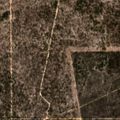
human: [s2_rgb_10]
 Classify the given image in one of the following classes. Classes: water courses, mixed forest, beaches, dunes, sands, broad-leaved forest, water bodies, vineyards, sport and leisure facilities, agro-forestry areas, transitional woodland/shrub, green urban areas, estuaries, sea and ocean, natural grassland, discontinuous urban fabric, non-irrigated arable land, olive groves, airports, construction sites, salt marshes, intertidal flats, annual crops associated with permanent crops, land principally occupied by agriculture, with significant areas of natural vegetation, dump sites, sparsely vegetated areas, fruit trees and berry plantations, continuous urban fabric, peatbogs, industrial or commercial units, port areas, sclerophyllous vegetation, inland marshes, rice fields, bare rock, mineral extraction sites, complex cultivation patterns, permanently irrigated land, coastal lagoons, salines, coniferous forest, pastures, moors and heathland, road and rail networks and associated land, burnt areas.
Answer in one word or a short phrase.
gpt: continuous urban fabric